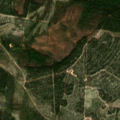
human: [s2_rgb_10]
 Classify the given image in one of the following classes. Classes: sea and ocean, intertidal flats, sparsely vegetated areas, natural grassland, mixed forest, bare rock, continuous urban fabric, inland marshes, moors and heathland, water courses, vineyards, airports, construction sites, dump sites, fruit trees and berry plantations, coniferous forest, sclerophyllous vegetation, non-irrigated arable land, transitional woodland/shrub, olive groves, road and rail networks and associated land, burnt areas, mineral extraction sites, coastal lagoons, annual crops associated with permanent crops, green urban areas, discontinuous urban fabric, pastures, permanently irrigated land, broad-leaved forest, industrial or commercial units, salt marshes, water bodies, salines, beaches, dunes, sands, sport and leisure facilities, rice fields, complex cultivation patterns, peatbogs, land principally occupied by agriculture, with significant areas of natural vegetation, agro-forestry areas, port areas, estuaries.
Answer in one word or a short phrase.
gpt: coniferous forest, transitional woodland/shrub